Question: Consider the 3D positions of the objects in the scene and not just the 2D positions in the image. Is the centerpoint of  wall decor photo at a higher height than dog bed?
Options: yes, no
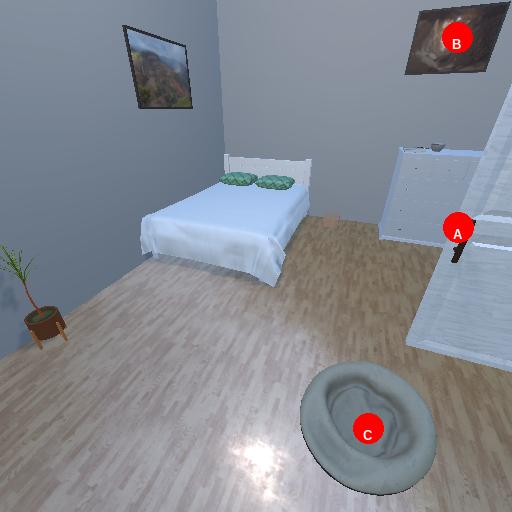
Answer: yes